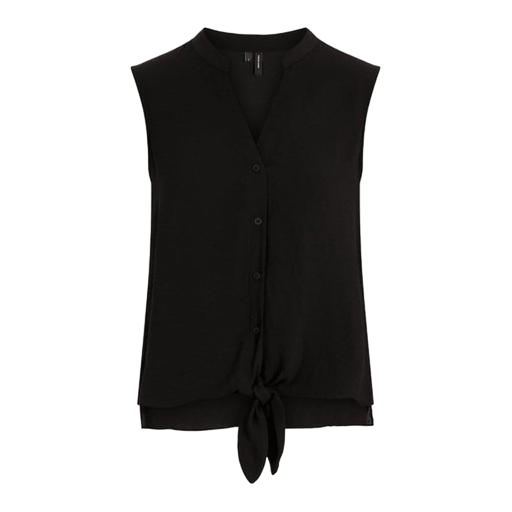
black tie waist gilet, black self-tie vest, black sara tie-front top, white background